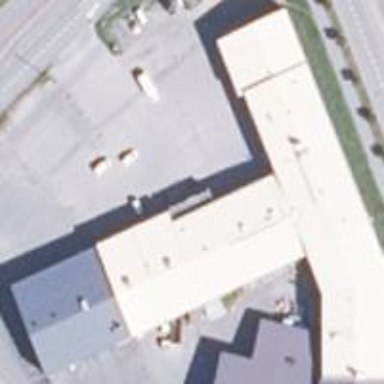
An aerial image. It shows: Industrial building.